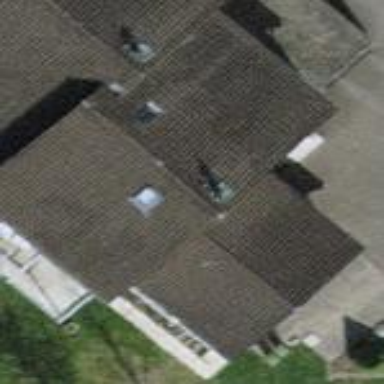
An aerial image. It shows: Terrace building.